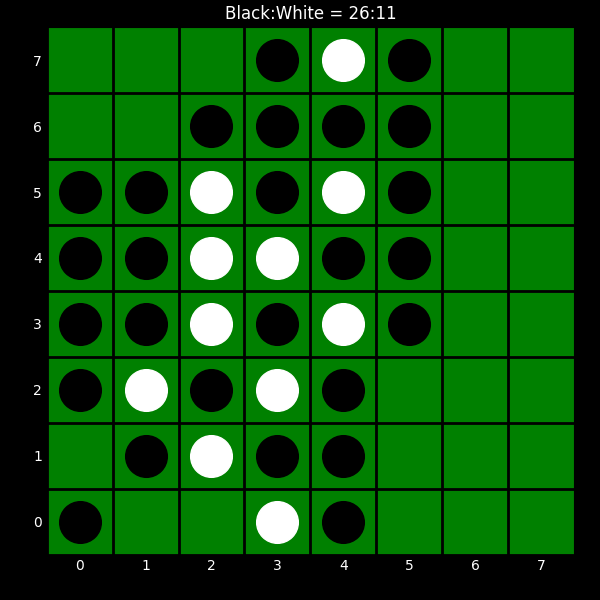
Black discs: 26
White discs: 11